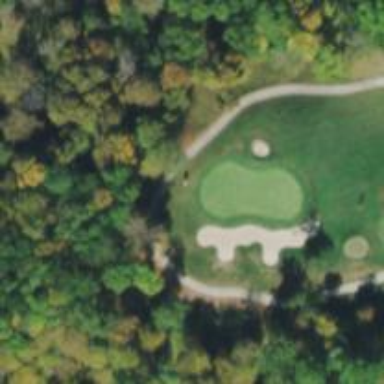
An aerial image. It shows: View of golf hole.